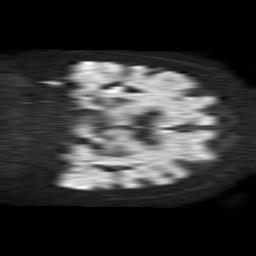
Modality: TRACE
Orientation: coronal
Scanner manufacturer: philips
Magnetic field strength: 1.5 T
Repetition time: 4.6 s
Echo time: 0.08631 s